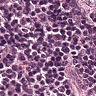
Metastatic tissue present: no